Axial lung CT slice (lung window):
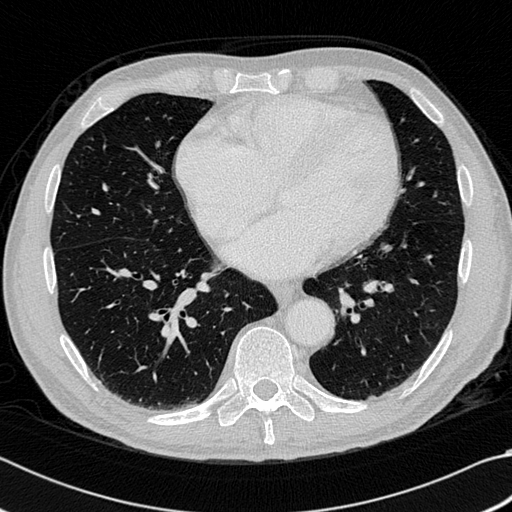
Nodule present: no